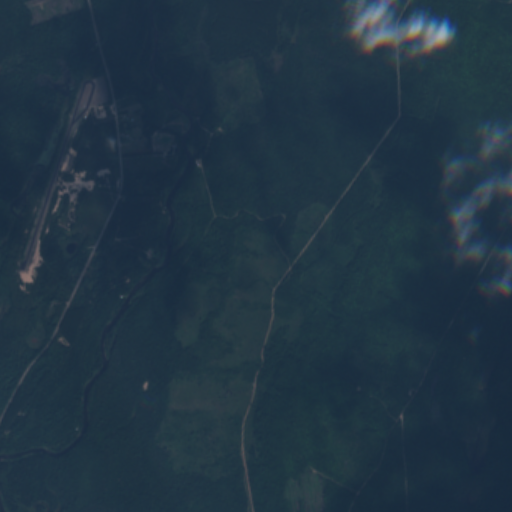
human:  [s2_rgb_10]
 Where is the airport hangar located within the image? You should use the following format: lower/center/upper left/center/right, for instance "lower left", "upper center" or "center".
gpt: The airport hangar is located in the upper left of the image.
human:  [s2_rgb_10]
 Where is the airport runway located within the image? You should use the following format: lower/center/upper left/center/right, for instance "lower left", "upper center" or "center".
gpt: The airport runway is located in the upper left of the image.
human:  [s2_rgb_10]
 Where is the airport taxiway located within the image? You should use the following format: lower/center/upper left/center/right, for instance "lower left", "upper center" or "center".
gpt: The airport taxiway is located in the upper left of the image.
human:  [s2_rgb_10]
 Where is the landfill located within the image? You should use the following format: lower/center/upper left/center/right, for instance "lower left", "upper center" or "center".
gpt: The landfill is located in the center left of the image.
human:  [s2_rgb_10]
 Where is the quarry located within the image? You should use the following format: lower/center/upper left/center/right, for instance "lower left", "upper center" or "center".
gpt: The quarry is located in the center left of the image.
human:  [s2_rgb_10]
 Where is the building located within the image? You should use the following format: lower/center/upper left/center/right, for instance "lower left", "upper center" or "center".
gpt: The building is located in the left of the image.
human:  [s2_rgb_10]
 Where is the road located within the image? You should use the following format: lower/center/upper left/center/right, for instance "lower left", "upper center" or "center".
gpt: There is no road in the image.